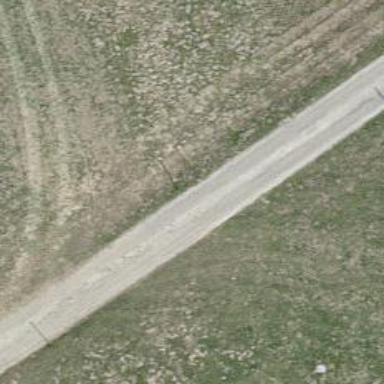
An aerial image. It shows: Unclassified paved road.